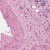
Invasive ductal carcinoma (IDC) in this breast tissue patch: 1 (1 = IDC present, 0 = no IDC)